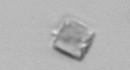
Label: Bacillariophyceae_morphotype1